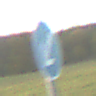
Verkehrszeichen: VorgeschriebeneVorbeifahrtLinks
Umgebung: Outdoor, Nature
Tageszeit: SunriseSunset
Wetter: PartlyCloudy
Licht: Natural
Jahreszeit: NotSpecified
Kontrast: MediumContrast